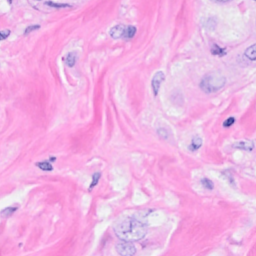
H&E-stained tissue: Breast